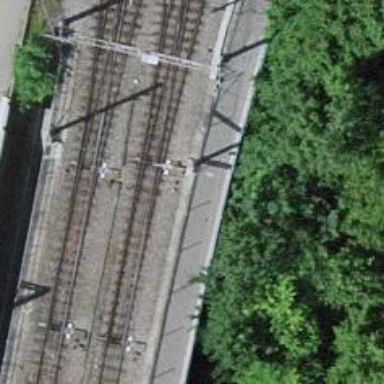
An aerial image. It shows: Narrow-gauge railway bridge with electrified contact line for single track.